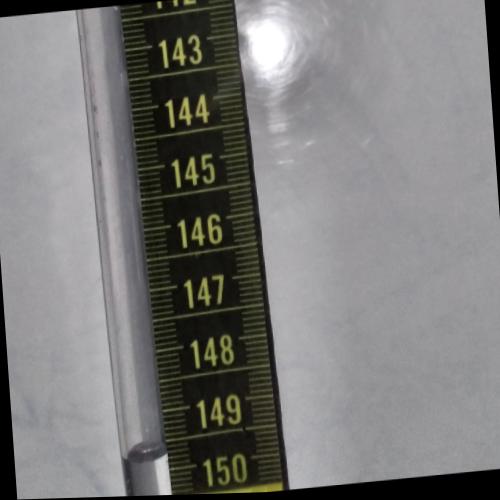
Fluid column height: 149.8 cm